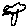
Label: tree